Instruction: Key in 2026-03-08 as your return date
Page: home
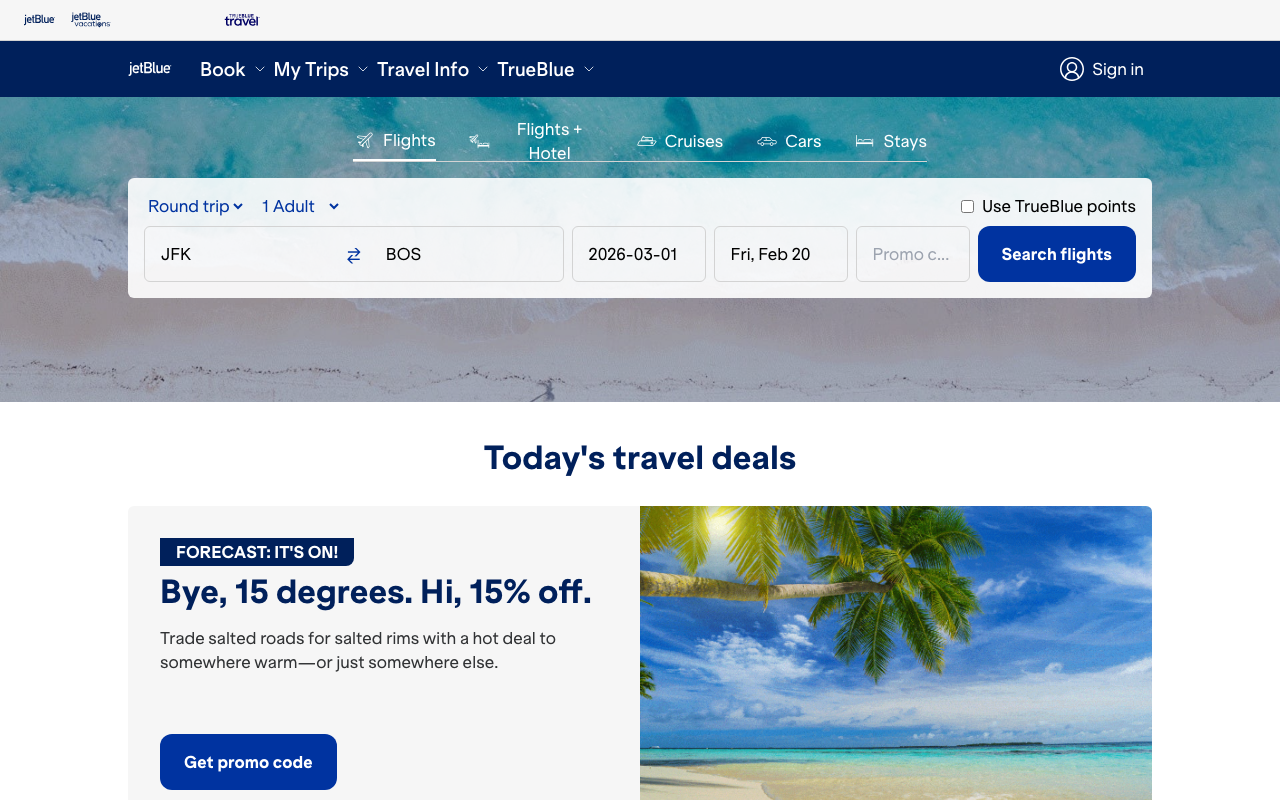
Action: type